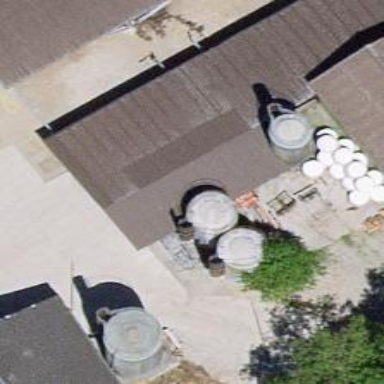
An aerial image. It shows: Silo.